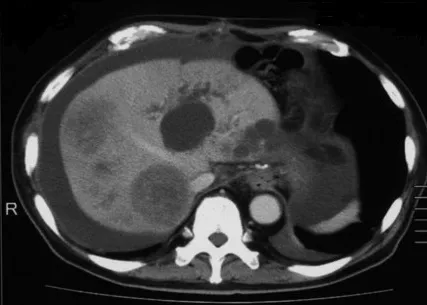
Abdominal computed tomography three months after surgery showed multiple metastatic lesions in the liver and ascites.
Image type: radiology (ct)